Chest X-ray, PA view. Patient: 38 years old, sex F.
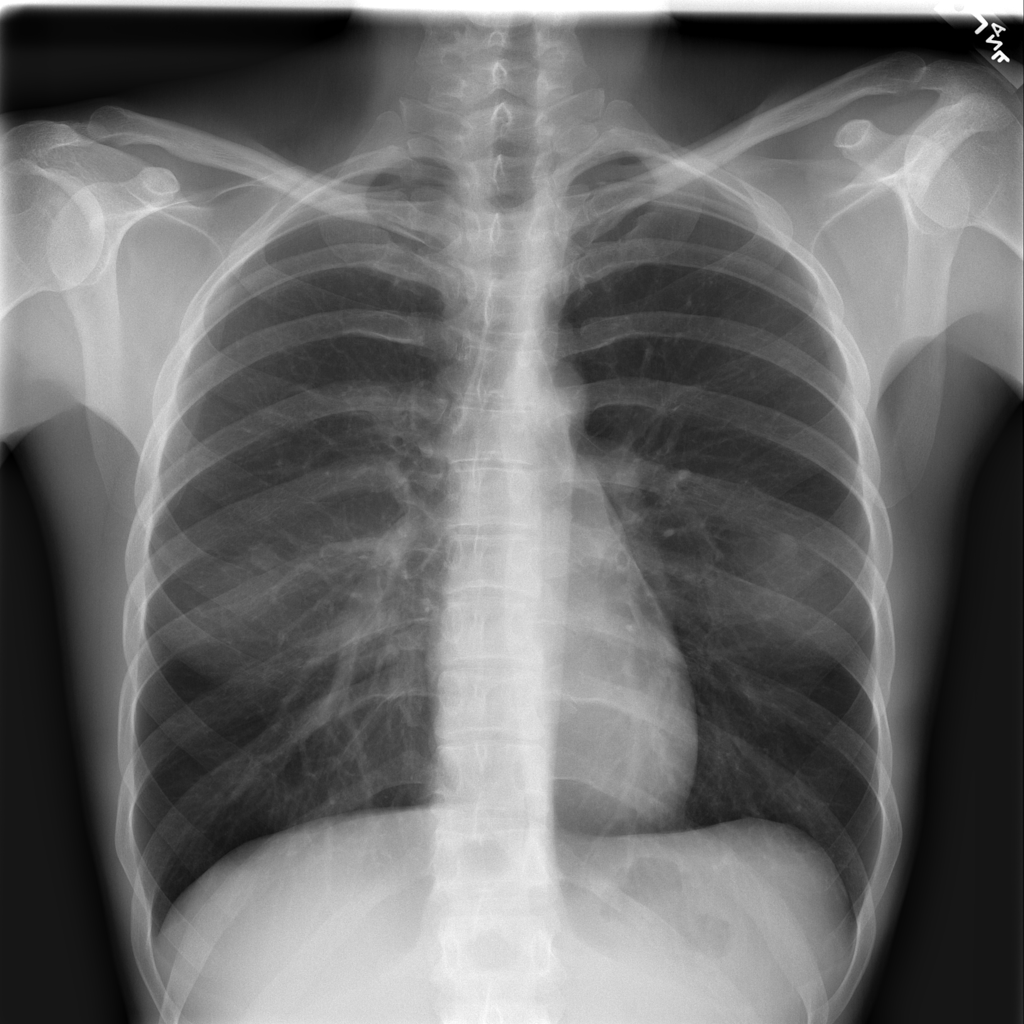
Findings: No Finding